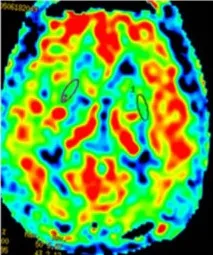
SWI and ASL-MRI of WD. (c and d) ASL-MRI demonstrated the reduction of cerebral blood flow in the bilateral putamen.
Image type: radiology (mri)